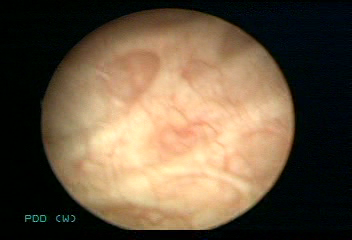
Modality: WLC
Class: Normal mucosa
Bladder cancer association: No